Question: I have started a new AEM project in eclipse that has
- 'core'- 'launcher'- 'tests'- 'ui.apps'- 'ui.content'
I have a local instance of 5.6.1 running and I would like to create a very simple form ('firstname', 'lastname') and have it persist data such that I can view data for all forms submitted. Also, I would like for the form to be approve/rejected (e.g. user1 submits the form, user2 accepts/rejects it).
I'm new to AEM and have been looking at docs and trying to find a tutorial for it for a while now but haven't been successful.
Can someone please walk me through how to accomplish this simple form? Once I can do this I can build-up more functionality on my own.
I tried to create a form in the 'Geometrixx Media site' but I don't see form template there.

I also tried following this tutorial but it didn't help since its for 6.0 and is confusing to the point that I don't follow it at all.
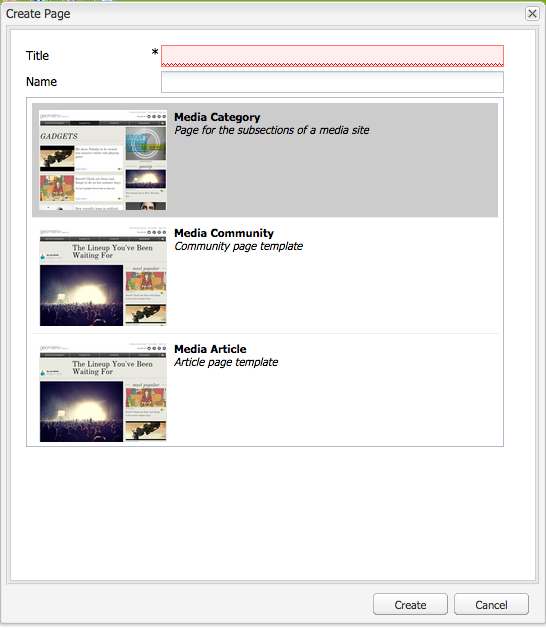
Answer: You need some basic understanding of how cq/aem works in order to accomplish the task you started. But in the simplest use case, you need the following things:
1. You can create new cq page component and define in the jsp the html markup of the form you need
2. Or you can build a page/component using the /libs/foundation/components/form components. Start reading the best from the page developing forms.
The form action can point to the component itself where you can store the data (if you create a page with a component who is responsible for rendering the form) and in this case you can let sling post processor to handle the data storage or you can define your own action with a servlet where you can create a node on your desired location.
The second part of you question is about approving/rejecting submitted data. I guess, that you are talking about <URL>.